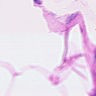
Metastatic tissue present: no